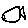
Label: fish